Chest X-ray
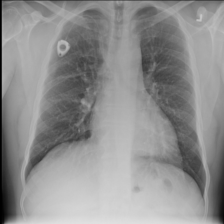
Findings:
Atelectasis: negative
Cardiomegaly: positive
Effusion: negative
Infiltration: negative
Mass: negative
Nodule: negative
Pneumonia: negative
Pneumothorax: negative
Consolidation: negative
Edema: negative
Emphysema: negative
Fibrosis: negative
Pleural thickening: negative
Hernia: negative